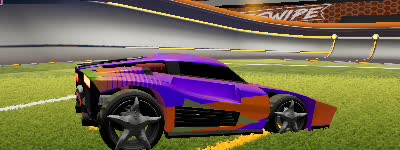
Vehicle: breakout